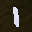
Label: 1